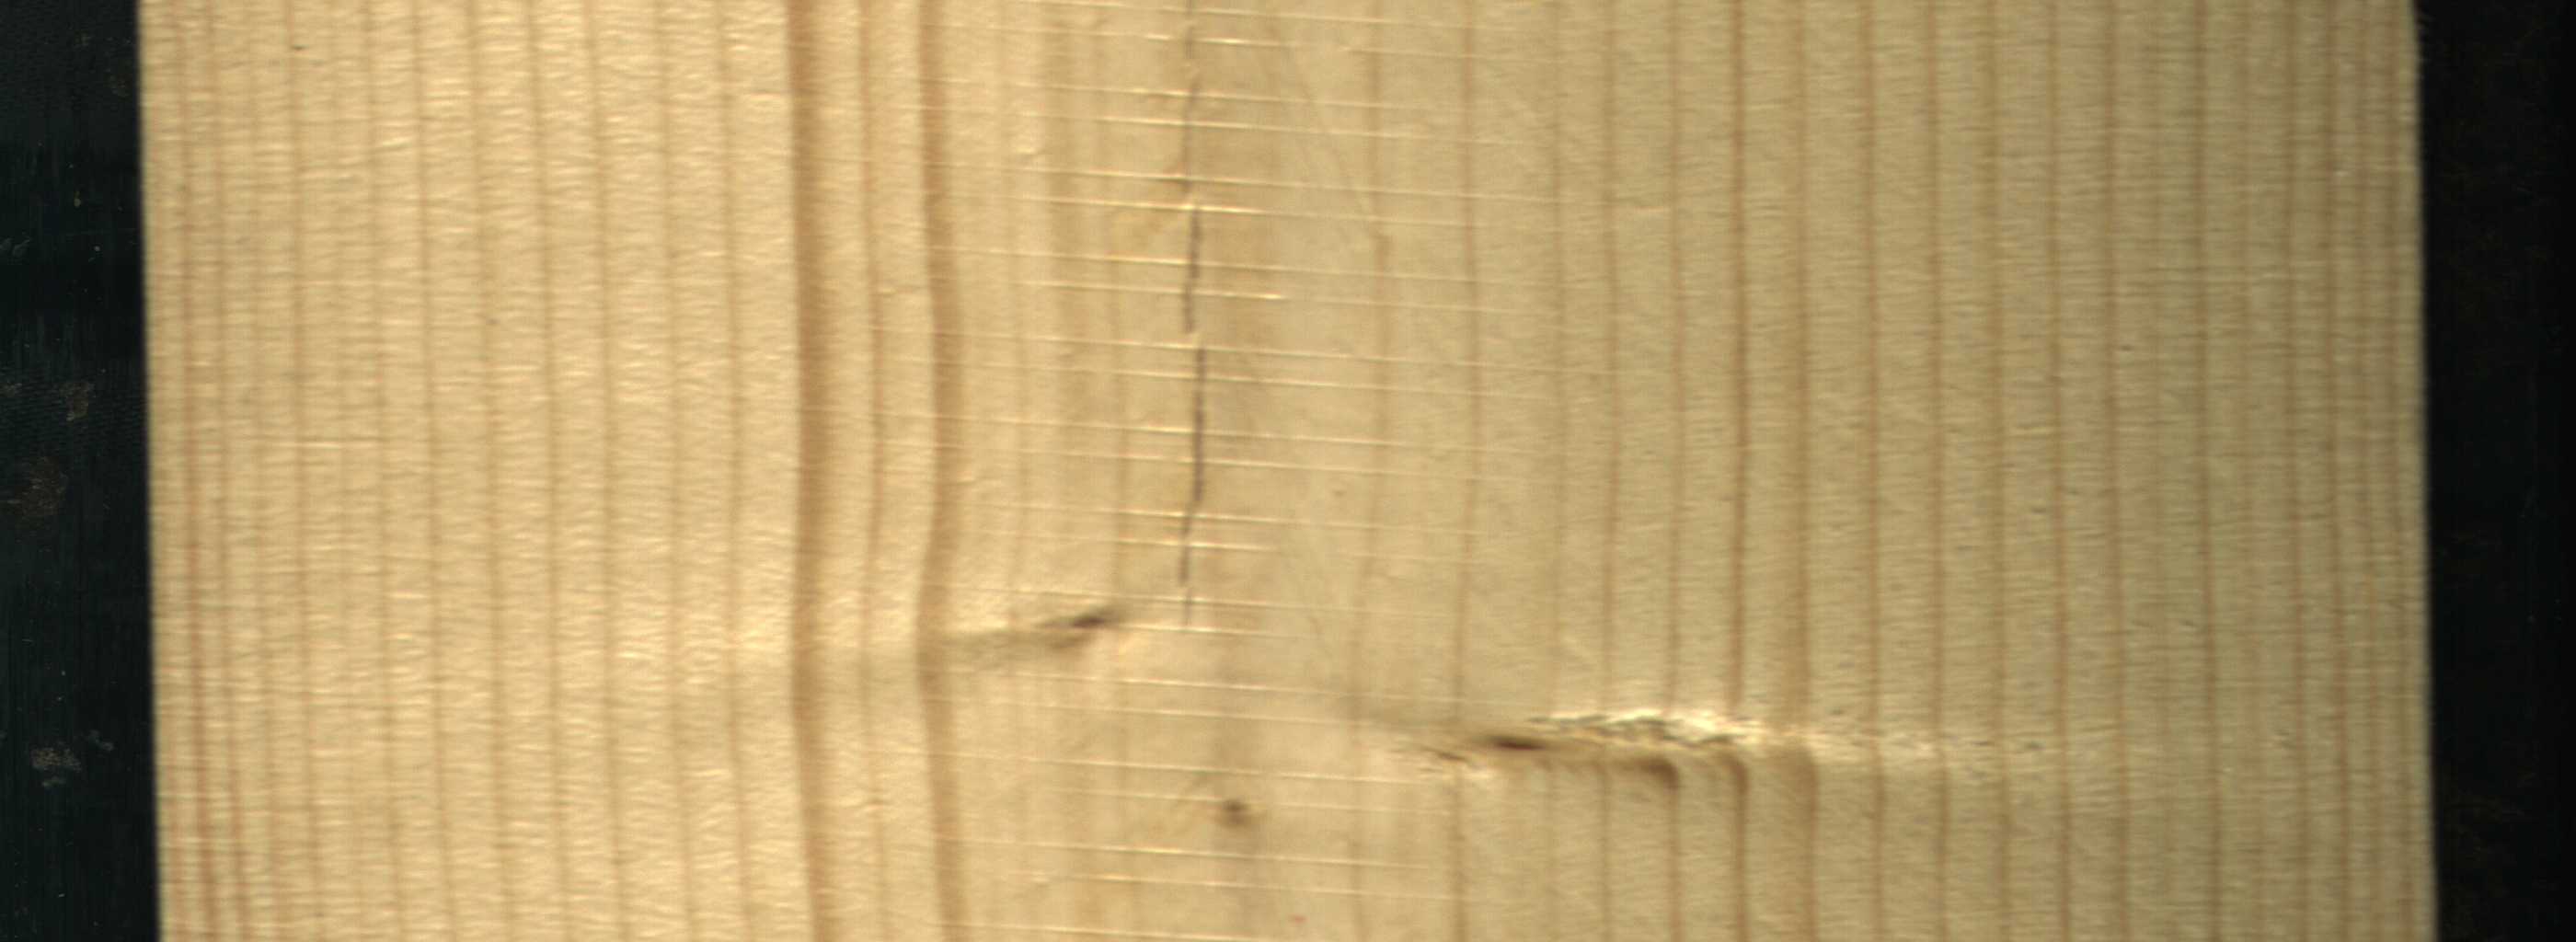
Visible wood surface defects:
Live_Knot
Live_Knot